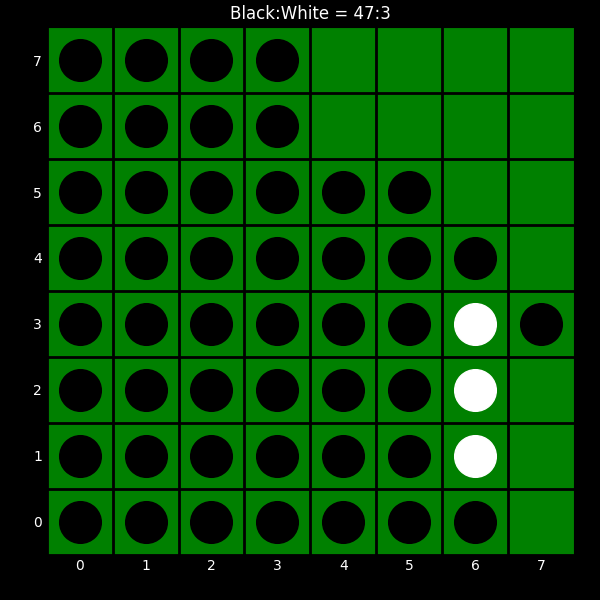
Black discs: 47
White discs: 3